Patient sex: M
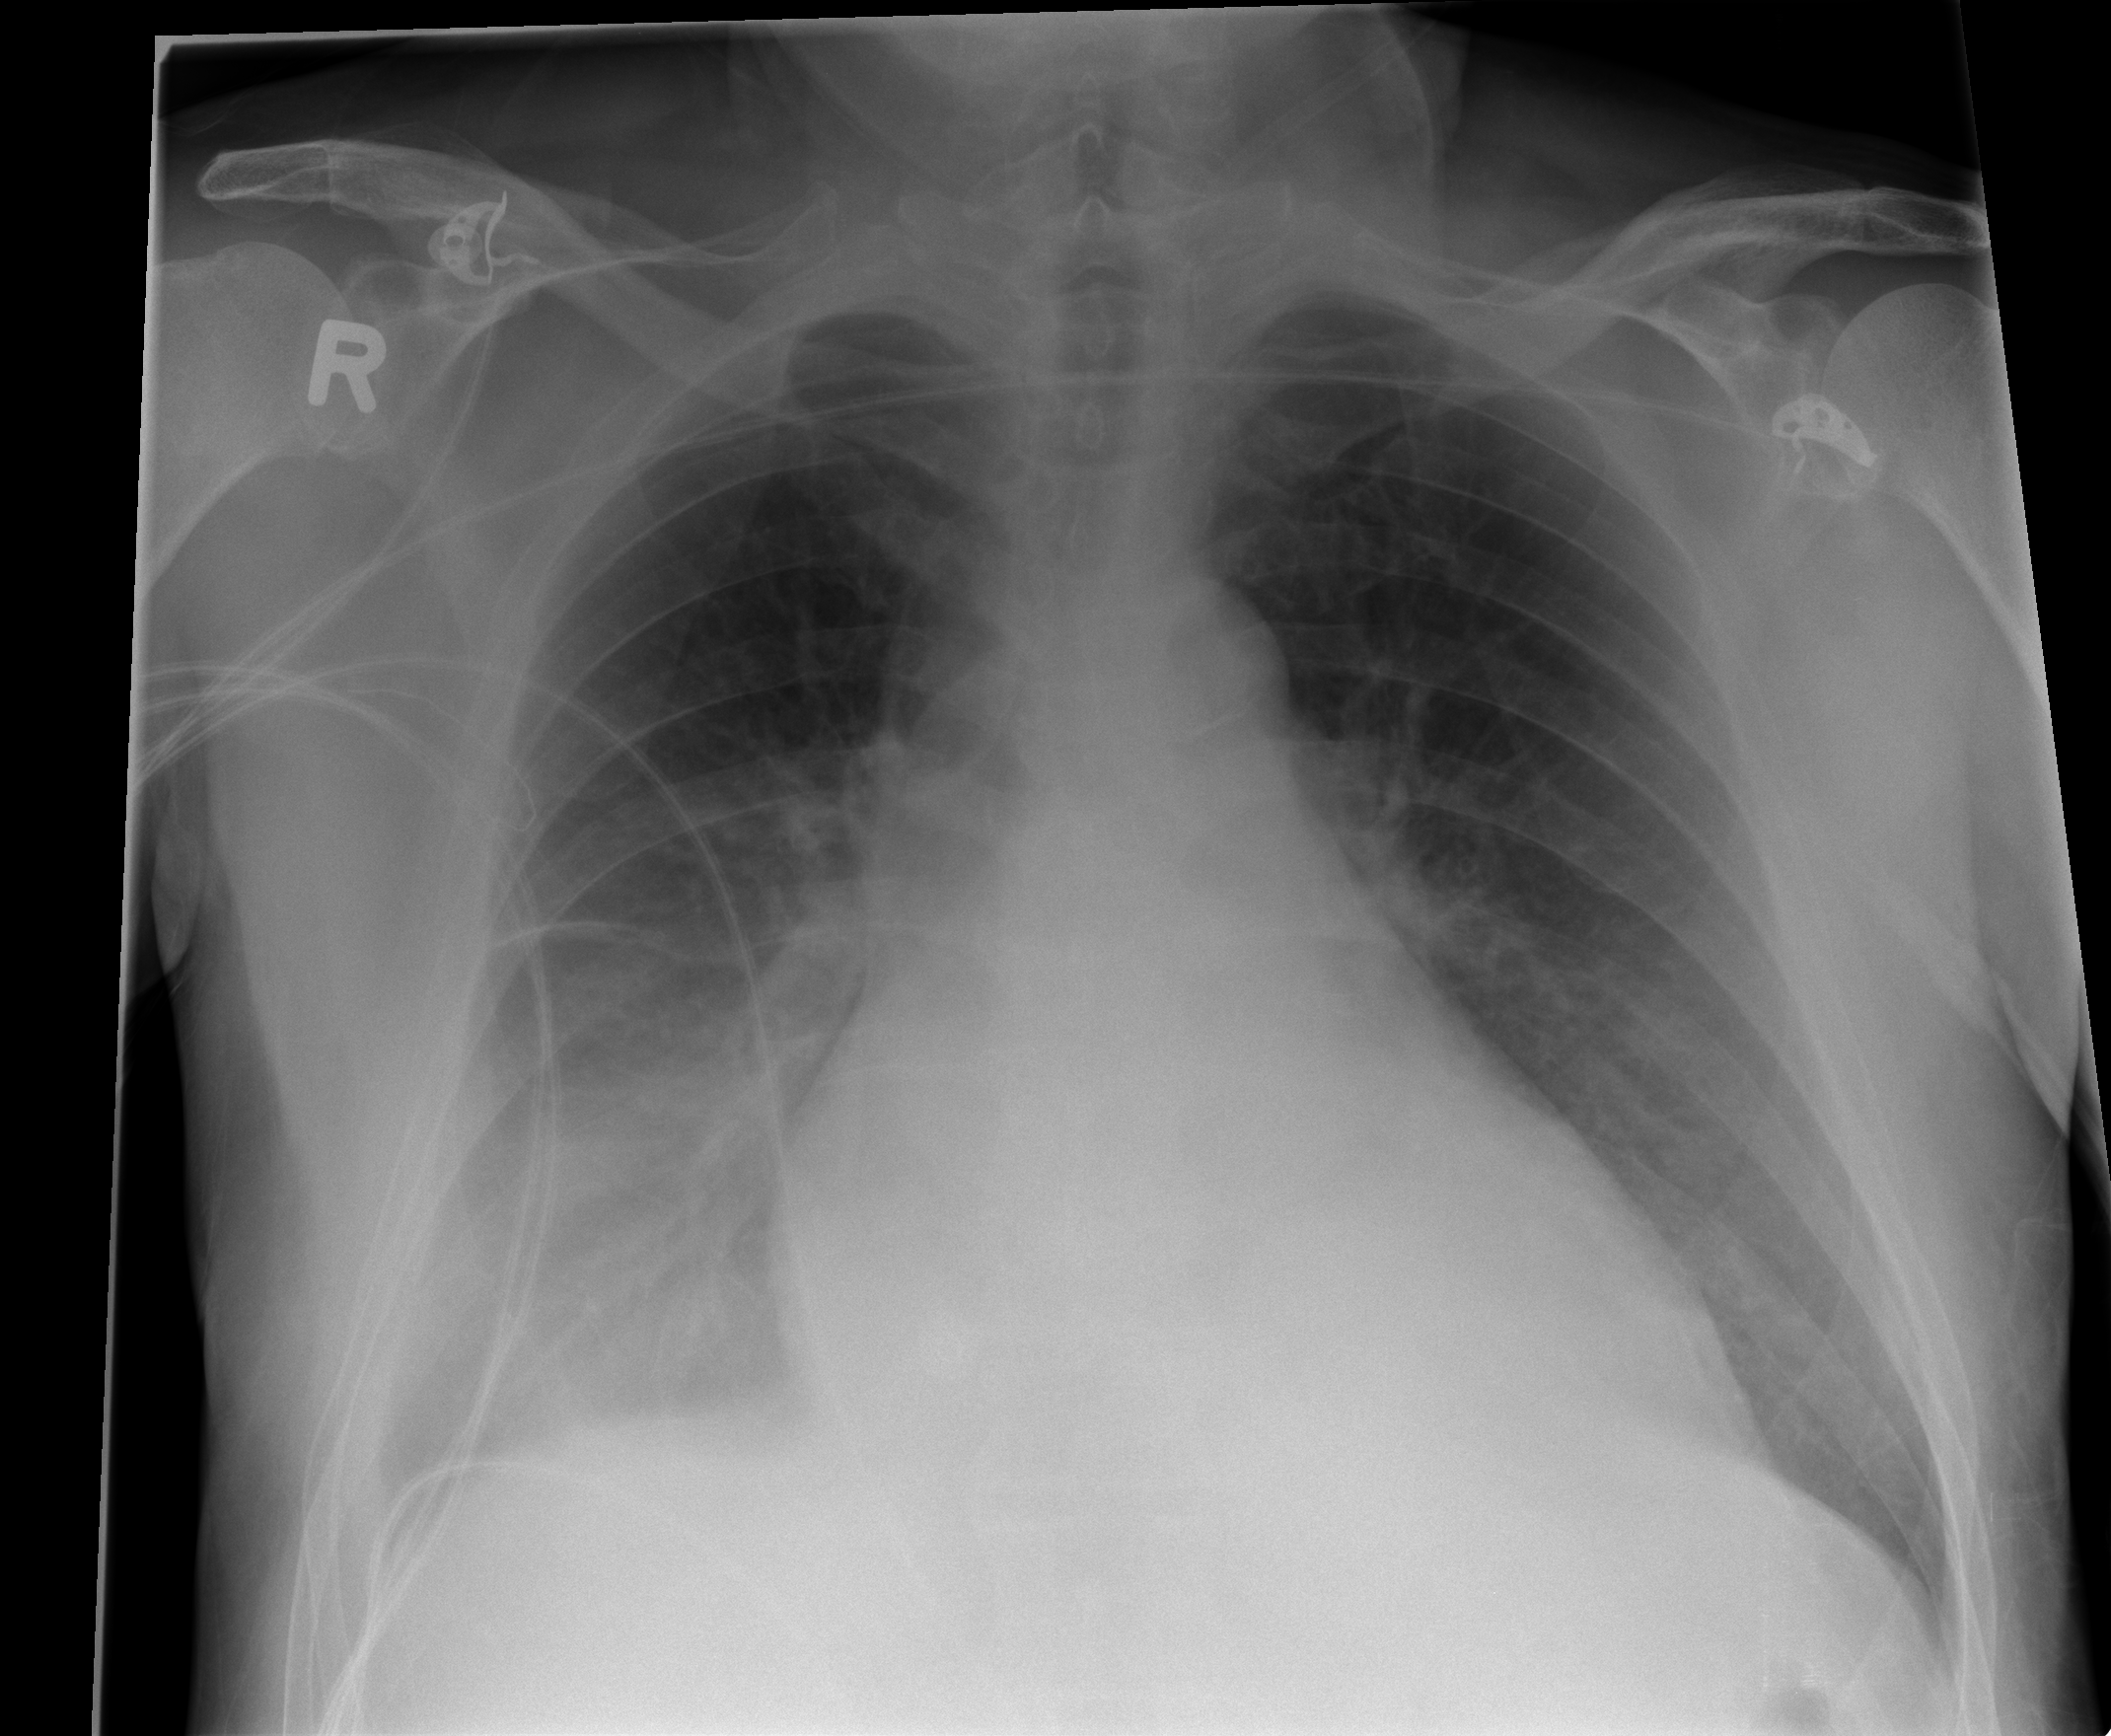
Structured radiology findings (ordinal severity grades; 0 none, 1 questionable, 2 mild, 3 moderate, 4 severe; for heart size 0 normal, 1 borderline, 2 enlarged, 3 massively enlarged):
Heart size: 2
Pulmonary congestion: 2
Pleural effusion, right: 2
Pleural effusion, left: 2
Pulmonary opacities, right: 0
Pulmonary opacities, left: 0
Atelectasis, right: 2
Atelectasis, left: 2